Question: I need to display a table showing the available categories an item can fall into and a count for how many records are in each category for the current data context.
The category names will be in a static class enum for simplicity, then I will be able to look up in my result set by category name (string) to determine the count.
I attach my XAML I am using to style the table how I want, but I cant help but think there must be a more elegant way. Does anyone have any pointers?
'''
<SolidColorBrush x:Key="SubTableHeading" Color="#BAA6BA" />
<SolidColorBrush x:Key="SubTableHeaderText" Color="#FFFFFF" />
<SolidColorBrush x:Key="SubTableText" Color="#888888" />
<SolidColorBrush x:Key="SubTableRow" Color="#FFFCFF" />
<SolidColorBrush x:Key="SubTableAlternateRow" Color="#FAEEFF" />
<SolidColorBrush x:Key="SubTableHighlightCell" Color="#EADEEF" />
<Grid Grid.Row="0" Grid.Column="1" Grid.RowSpan="7" Background="{StaticResource SubTableHeading}">
<Grid.RowDefinitions>
<RowDefinition Height="18" />
<RowDefinition Height="*" />
</Grid.RowDefinitions>
<TextBlock Grid.Column="0" Text="Category breakdown" Padding="5,2,5,2" Foreground="{StaticResource SubTableHeaderText}" />
<Grid Grid.Row="1" Background="{StaticResource SubTableRow}" >
<Grid.RowDefinitions>
<RowDefinition Height="13" />
<RowDefinition Height="13" />
<RowDefinition Height="13" />
<RowDefinition Height="13" />
<RowDefinition Height="13" />
<RowDefinition Height="13" />
</Grid.RowDefinitions>
<Grid.ColumnDefinitions>
<ColumnDefinition Width="5" />
<ColumnDefinition Width="105" />
<ColumnDefinition Width="25" />
<ColumnDefinition Width="10" />
<ColumnDefinition Width="105" />
<ColumnDefinition Width="25" />
<ColumnDefinition Width="10" />
<ColumnDefinition Width="110" />
<ColumnDefinition Width="25" />
</Grid.ColumnDefinitions>
<TextBlock Grid.Column="1" Grid.Row="0" Foreground="{StaticResource SubTableText}">Category name</TextBlock>
<TextBlock Grid.Column="1" Grid.Row="1" Foreground="{StaticResource SubTableText}">Category name</TextBlock>
<TextBlock Grid.Column="1" Grid.Row="2" Foreground="{StaticResource SubTableText}">Category name</TextBlock>
<TextBlock Grid.Column="1" Grid.Row="3" Foreground="{StaticResource SubTableText}">Category name</TextBlock>
<TextBlock Grid.Column="1" Grid.Row="4" Foreground="{StaticResource SubTableText}">Category name</TextBlock>
<TextBlock Grid.Column="1" Grid.Row="5" Foreground="{StaticResource SubTableText}">Category name</TextBlock>
<TextBlock Grid.Column="2" Grid.Row="0" Width="25" Background="{StaticResource SubTableHighlightCell}" Foreground="{StaticResource SubTableText}" TextAlignment="Center">1</TextBlock>
<TextBlock Grid.Column="2" Grid.Row="1" Width="25" Background="{StaticResource SubTableHighlightCell}" Foreground="{StaticResource SubTableText}" TextAlignment="Center">1</TextBlock>
<TextBlock Grid.Column="2" Grid.Row="2" Width="25" Background="{StaticResource SubTableHighlightCell}" Foreground="{StaticResource SubTableText}" TextAlignment="Center">1</TextBlock>
<TextBlock Grid.Column="2" Grid.Row="3" Width="25" Background="{StaticResource SubTableHighlightCell}" Foreground="{StaticResource SubTableText}" TextAlignment="Center">1</TextBlock>
<TextBlock Grid.Column="2" Grid.Row="4" Width="25" Background="{StaticResource SubTableHighlightCell}" Foreground="{StaticResource SubTableText}" TextAlignment="Center">1</TextBlock>
<TextBlock Grid.Column="2" Grid.Row="5" Width="25" Background="{StaticResource SubTableHighlightCell}" Foreground="{StaticResource SubTableText}" TextAlignment="Center">1</TextBlock>
<TextBlock Grid.Column="4" Grid.Row="0" Foreground="{StaticResource SubTableText}">Category name</TextBlock>
<TextBlock Grid.Column="4" Grid.Row="1" Foreground="{StaticResource SubTableText}">Category name</TextBlock>
<TextBlock Grid.Column="4" Grid.Row="2" Foreground="{StaticResource SubTableText}">Category name</TextBlock>
<TextBlock Grid.Column="4" Grid.Row="3" Foreground="{StaticResource SubTableText}">Category name</TextBlock>
<TextBlock Grid.Column="4" Grid.Row="4" Foreground="{StaticResource SubTableText}">Category name</TextBlock>
<TextBlock Grid.Column="4" Grid.Row="5" Foreground="{StaticResource SubTableText}">Category name</TextBlock>
<TextBlock Grid.Column="5" Grid.Row="0" Width="25" Background="{StaticResource SubTableHighlightCell}" Foreground="{StaticResource SubTableText}" TextAlignment="Center">1</TextBlock>
<TextBlock Grid.Column="5" Grid.Row="1" Width="25" Background="{StaticResource SubTableHighlightCell}" Foreground="{StaticResource SubTableText}" TextAlignment="Center">1</TextBlock>
<TextBlock Grid.Column="5" Grid.Row="2" Width="25" Background="{StaticResource SubTableHighlightCell}" Foreground="{StaticResource SubTableText}" TextAlignment="Center">1</TextBlock>
<TextBlock Grid.Column="5" Grid.Row="3" Width="25" Background="{StaticResource SubTableHighlightCell}" Foreground="{StaticResource SubTableText}" TextAlignment="Center">1</TextBlock>
<TextBlock Grid.Column="5" Grid.Row="4" Width="25" Background="{StaticResource SubTableHighlightCell}" Foreground="{StaticResource SubTableText}" TextAlignment="Center">1</TextBlock>
<TextBlock Grid.Column="5" Grid.Row="5" Width="25" Background="{StaticResource SubTableHighlightCell}" Foreground="{StaticResource SubTableText}" TextAlignment="Center">1</TextBlock>
<TextBlock Grid.Column="7" Grid.Row="0" Foreground="{StaticResource SubTableText}">Category name</TextBlock>
<TextBlock Grid.Column="7" Grid.Row="1" Foreground="{StaticResource SubTableText}">Category name</TextBlock>
<TextBlock Grid.Column="7" Grid.Row="2" Foreground="{StaticResource SubTableText}">Category name</TextBlock>
<TextBlock Grid.Column="7" Grid.Row="3" Foreground="{StaticResource SubTableText}">Category name</TextBlock>
<TextBlock Grid.Column="7" Grid.Row="4" Foreground="{StaticResource SubTableText}">Category name</TextBlock>
<TextBlock Grid.Column="7" Grid.Row="5" Foreground="{StaticResource SubTableText}">Category name</TextBlock>
<TextBlock Grid.Column="8" Grid.Row="0" Width="25" Background="{StaticResource SubTableHighlightCell}" Foreground="{StaticResource SubTableText}" TextAlignment="Center">1</TextBlock>
<TextBlock Grid.Column="8" Grid.Row="1" Width="25" Background="{StaticResource SubTableHighlightCell}" Foreground="{StaticResource SubTableText}" TextAlignment="Center">1</TextBlock>
<TextBlock Grid.Column="8" Grid.Row="2" Width="25" Background="{StaticResource SubTableHighlightCell}" Foreground="{StaticResource SubTableText}" TextAlignment="Center">1</TextBlock>
<TextBlock Grid.Column="8" Grid.Row="3" Width="25" Background="{StaticResource SubTableHighlightCell}" Foreground="{StaticResource SubTableText}" TextAlignment="Center">1</TextBlock>
<TextBlock Grid.Column="8" Grid.Row="4" Width="25" Background="{StaticResource SubTableHighlightCell}" Foreground="{StaticResource SubTableText}" TextAlignment="Center">1</TextBlock>
<TextBlock Grid.Column="8" Grid.Row="5" Width="25" Background="{StaticResource SubTableHighlightCell}" Foreground="{StaticResource SubTableText}" TextAlignment="Center">1</TextBlock>
</Grid>
</Grid>
'''
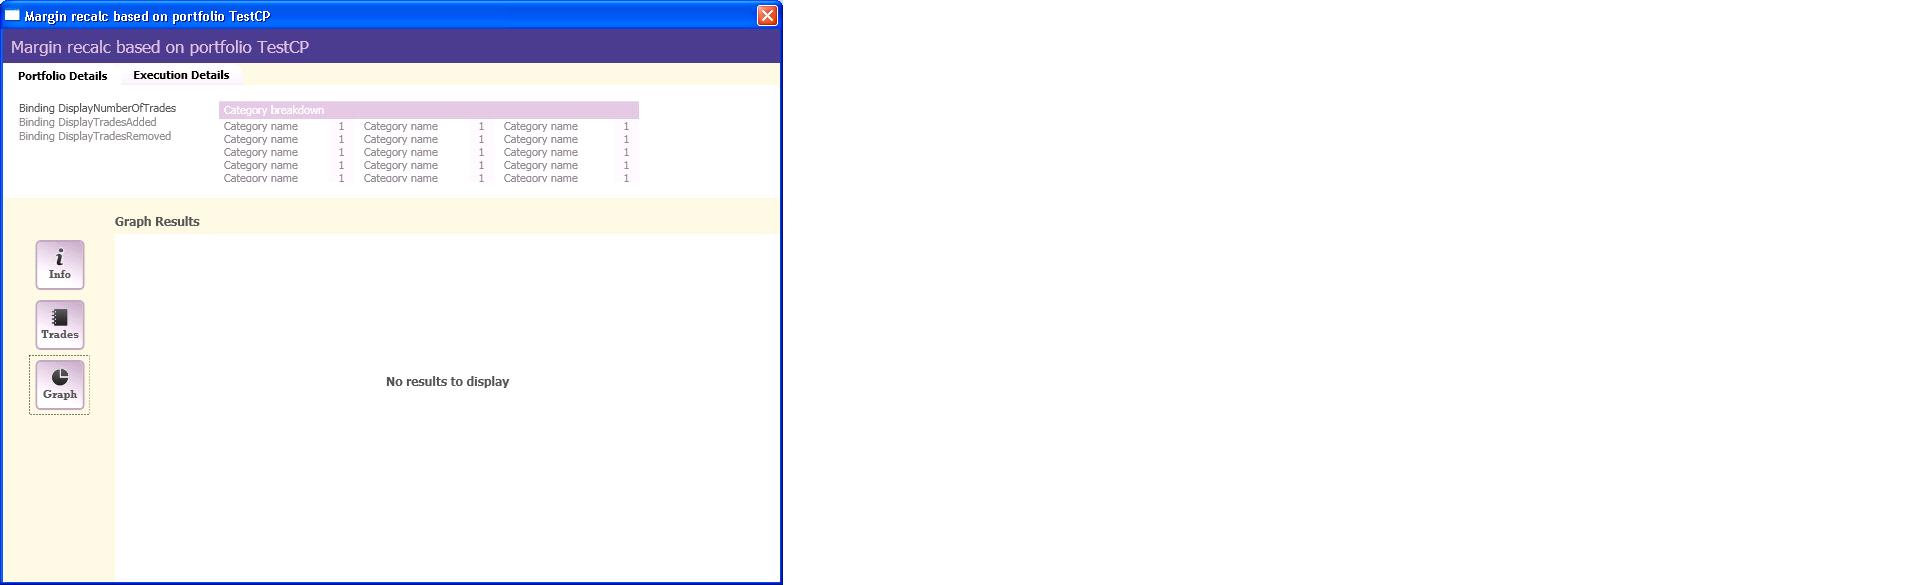
Answer: You can change your layout to use an ItemsControl. Here's a prototype (without your styling)...
'''
<ItemsControl ItemsSource="{Binding MyCollection}">
<ItemsControl.ItemsPanel>
<ItemsPanelTemplate>
<WrapPanel Orientation="Horizontal" MaxWidth="450"/>
</ItemsPanelTemplate>
</ItemsControl.ItemsPanel>
<ItemsControl.ItemTemplate>
<DataTemplate>
<StackPanel Orientation="Horizontal" MaxWidth="150">
<TextBlock Width="90" Text="{Binding CategoryName}" Margin="0,0,10,0"/>
<TextBlock Width="50" Text="{Binding CategoryCount}"/>
</StackPanel>
</DataTemplate>
</ItemsControl.ItemTemplate>
</ItemsControl>
'''
This items control uses a horizontal Wrap Panel so that your categories are wrapped across the surface and will start a new row when the allotted space is exhausted on the current row.
The item template has two bound text blocks which can be used to display your items. The control itself is bound to a collection of your category counts.
The container class would look like this...
'''
public class CategoryCounts: INotifyPropertyChanged
{
private int _categoryCount;
public int CategoryCount
{
[DebuggerStepThrough]
get { return _categoryCount; }
[DebuggerStepThrough]
set
{
if (value != _categoryCount)
{
_categoryCount = value;
OnPropertyChanged("CategoryCount");
}
}
}
private string _categoryName;
public string CategoryName
{
[DebuggerStepThrough]
get { return _categoryName; }
[DebuggerStepThrough]
set
{
if (value != _categoryName)
{
_categoryName = value;
OnPropertyChanged("CategoryName");
}
}
}
}
'''
Finally, the View Model would look something like this...
'''
public class ViewModel:INotifyPropertyChanged
{
public ObservableCollection<CategoryCounts> MyCollection { get; set; }
public ViewModel()
{
MyCollection = new ObservableCollection<CategoryCounts>();
MyCollection.Add(new CategoryCounts{CategoryName = "some category", CategoryCount = 22});
}
#region INotifyPropertyChanged Implementation
public event PropertyChangedEventHandler PropertyChanged;
protected virtual void OnPropertyChanged(string name)
{
var handler = System.Threading.Interlocked.CompareExchange(ref PropertyChanged, null, null);
if (handler != null)
{
handler(this, new PropertyChangedEventArgs(name));
}
}
#endregion
}
'''
You can get the same results using a DataGrid or a ListView, but the 'wrapping' effect will be forfeit because grids use a 'record per row' extending in the vertical direction, laid out with proper column headers etc.